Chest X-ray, AP view. Patient: 61 years old, sex F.
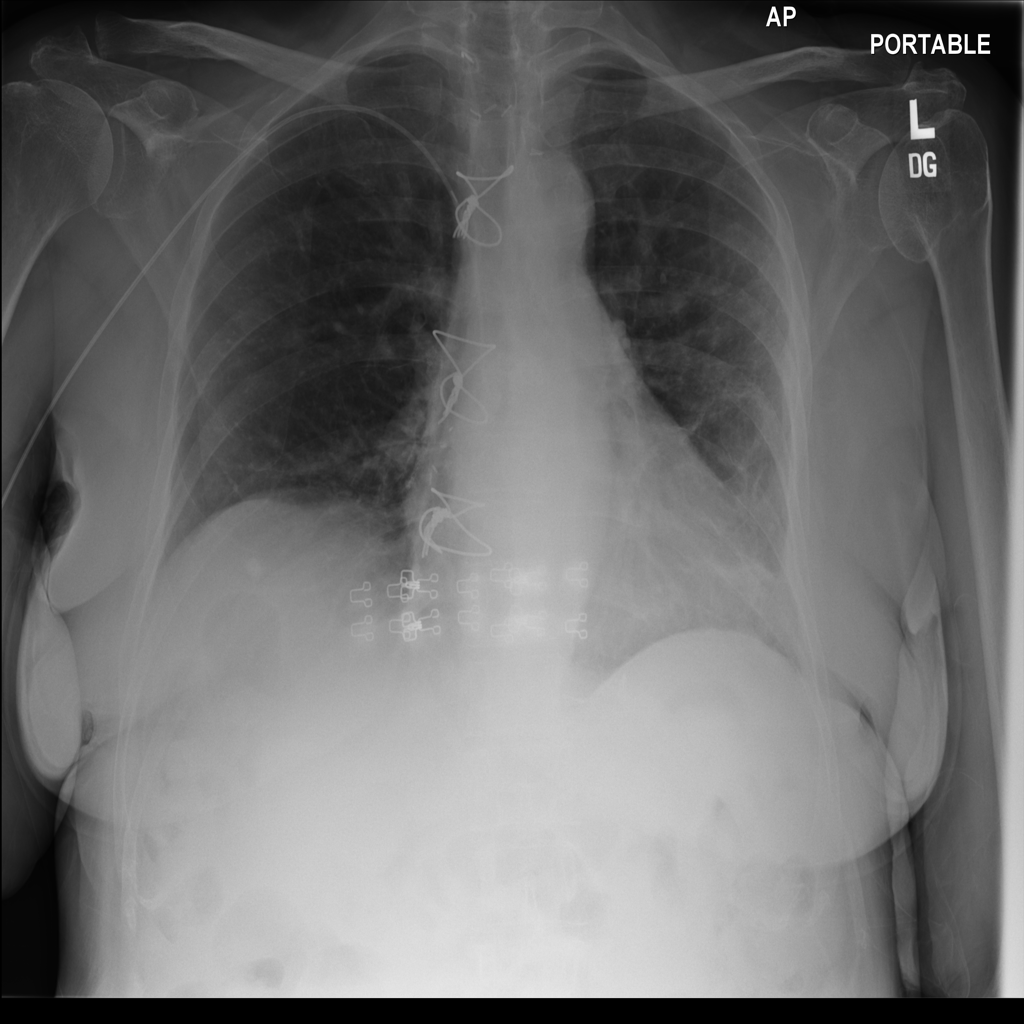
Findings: No Finding